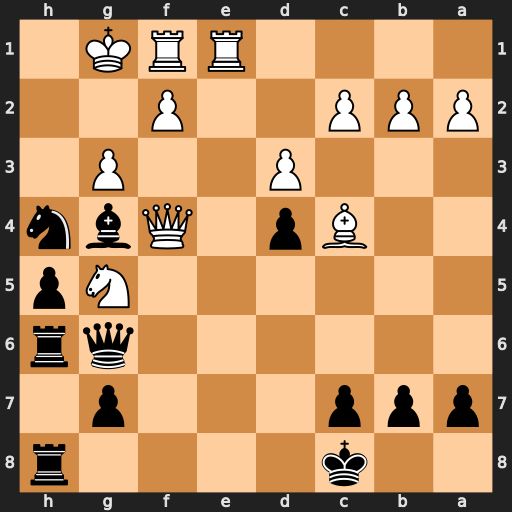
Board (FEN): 2k4r/ppp3p1/6qr/6Np/2Bp1Qbn/3P2P1/PPP2P2/4RRK1
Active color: b
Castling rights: -
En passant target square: -
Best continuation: Qxg5 Qxg5 Nf3+ Kg2 Nxg5